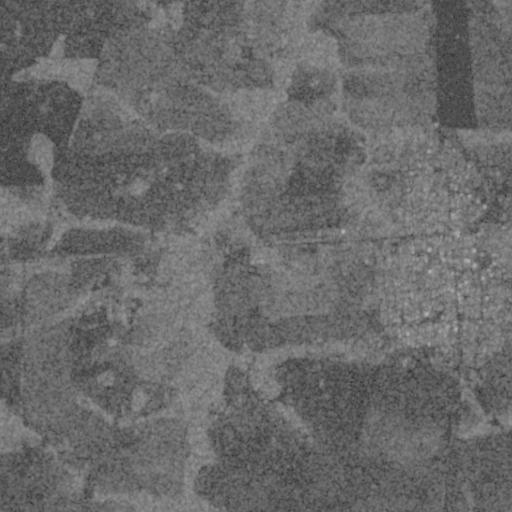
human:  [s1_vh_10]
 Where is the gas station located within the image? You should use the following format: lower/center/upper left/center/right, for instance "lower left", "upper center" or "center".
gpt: The gas station is located in the center right of the image.
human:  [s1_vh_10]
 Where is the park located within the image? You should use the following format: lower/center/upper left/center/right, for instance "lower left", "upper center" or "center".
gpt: The park is located in the right of the image.
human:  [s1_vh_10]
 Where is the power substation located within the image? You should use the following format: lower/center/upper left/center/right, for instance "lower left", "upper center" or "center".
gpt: The power substation is located in the center right of the image.
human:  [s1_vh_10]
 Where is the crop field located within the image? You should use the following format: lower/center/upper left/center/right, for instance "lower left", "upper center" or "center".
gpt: There is no crop field in the image.

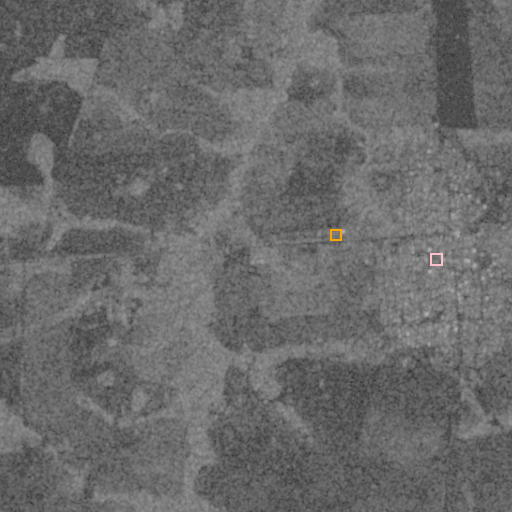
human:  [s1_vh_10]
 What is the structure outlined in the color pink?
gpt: The structure outlined in pink is a park.
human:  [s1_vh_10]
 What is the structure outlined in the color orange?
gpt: The structure outlined in orange is a power substation.
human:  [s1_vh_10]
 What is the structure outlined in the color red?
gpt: There is no red outline.